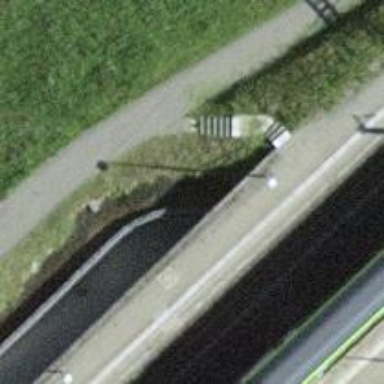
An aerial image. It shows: There is tunnel.